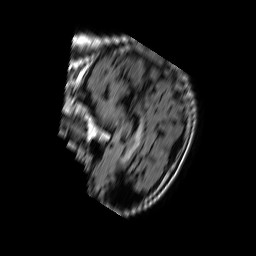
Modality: FLAIR
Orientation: sagittal
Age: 62
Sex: male
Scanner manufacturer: philips
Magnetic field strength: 1.5 T
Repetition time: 6 s
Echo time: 0.12 s